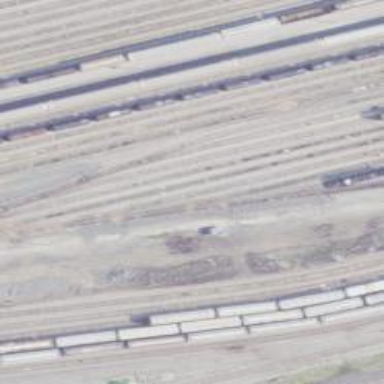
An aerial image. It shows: Railway yard.